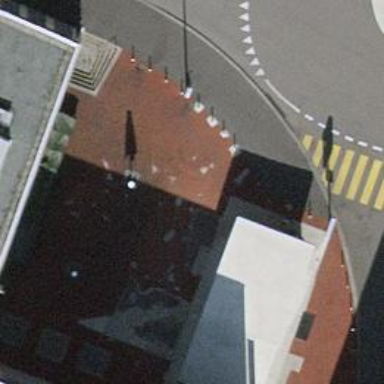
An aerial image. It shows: Bollard barrier.